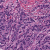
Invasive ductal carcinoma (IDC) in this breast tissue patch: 1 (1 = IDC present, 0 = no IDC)